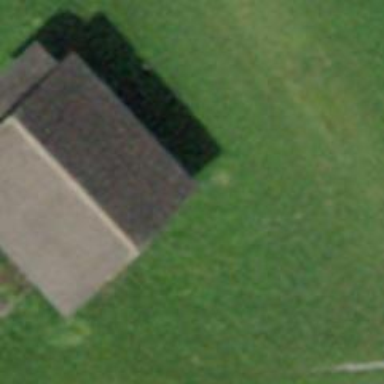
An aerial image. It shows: Rural barn.